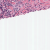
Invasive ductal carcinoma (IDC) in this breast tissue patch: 1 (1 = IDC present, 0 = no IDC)